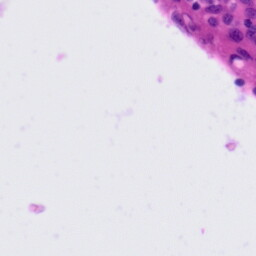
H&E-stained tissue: Tonsil